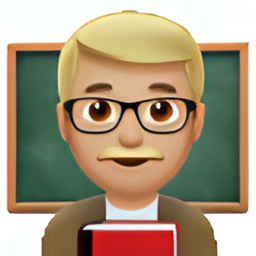
Name: male teacher type 3
Emoji: 👨🏼‍🏫
Group: People & Body
Sub-group: person-role